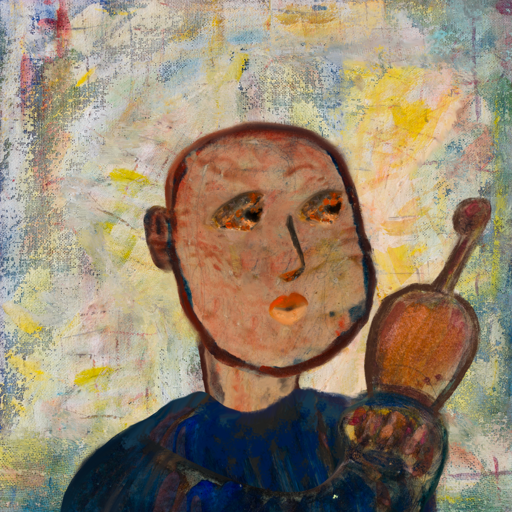
Background: Irani, Head And Neck Side: Orphan, Face Side: Gypsy_Queen, Bust: Pipe, Hair Side: Blank, Head Accessory: Blank, Second Necklace: Blank, Necklace: Blank, Baby: Blank